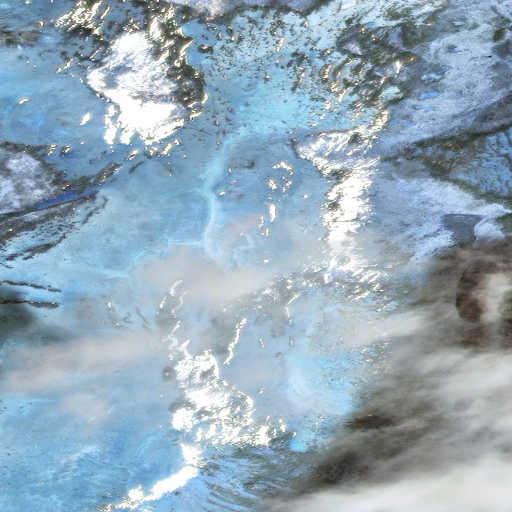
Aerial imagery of cliff(s) in Alaska named Red Bluff containing only unknown